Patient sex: M
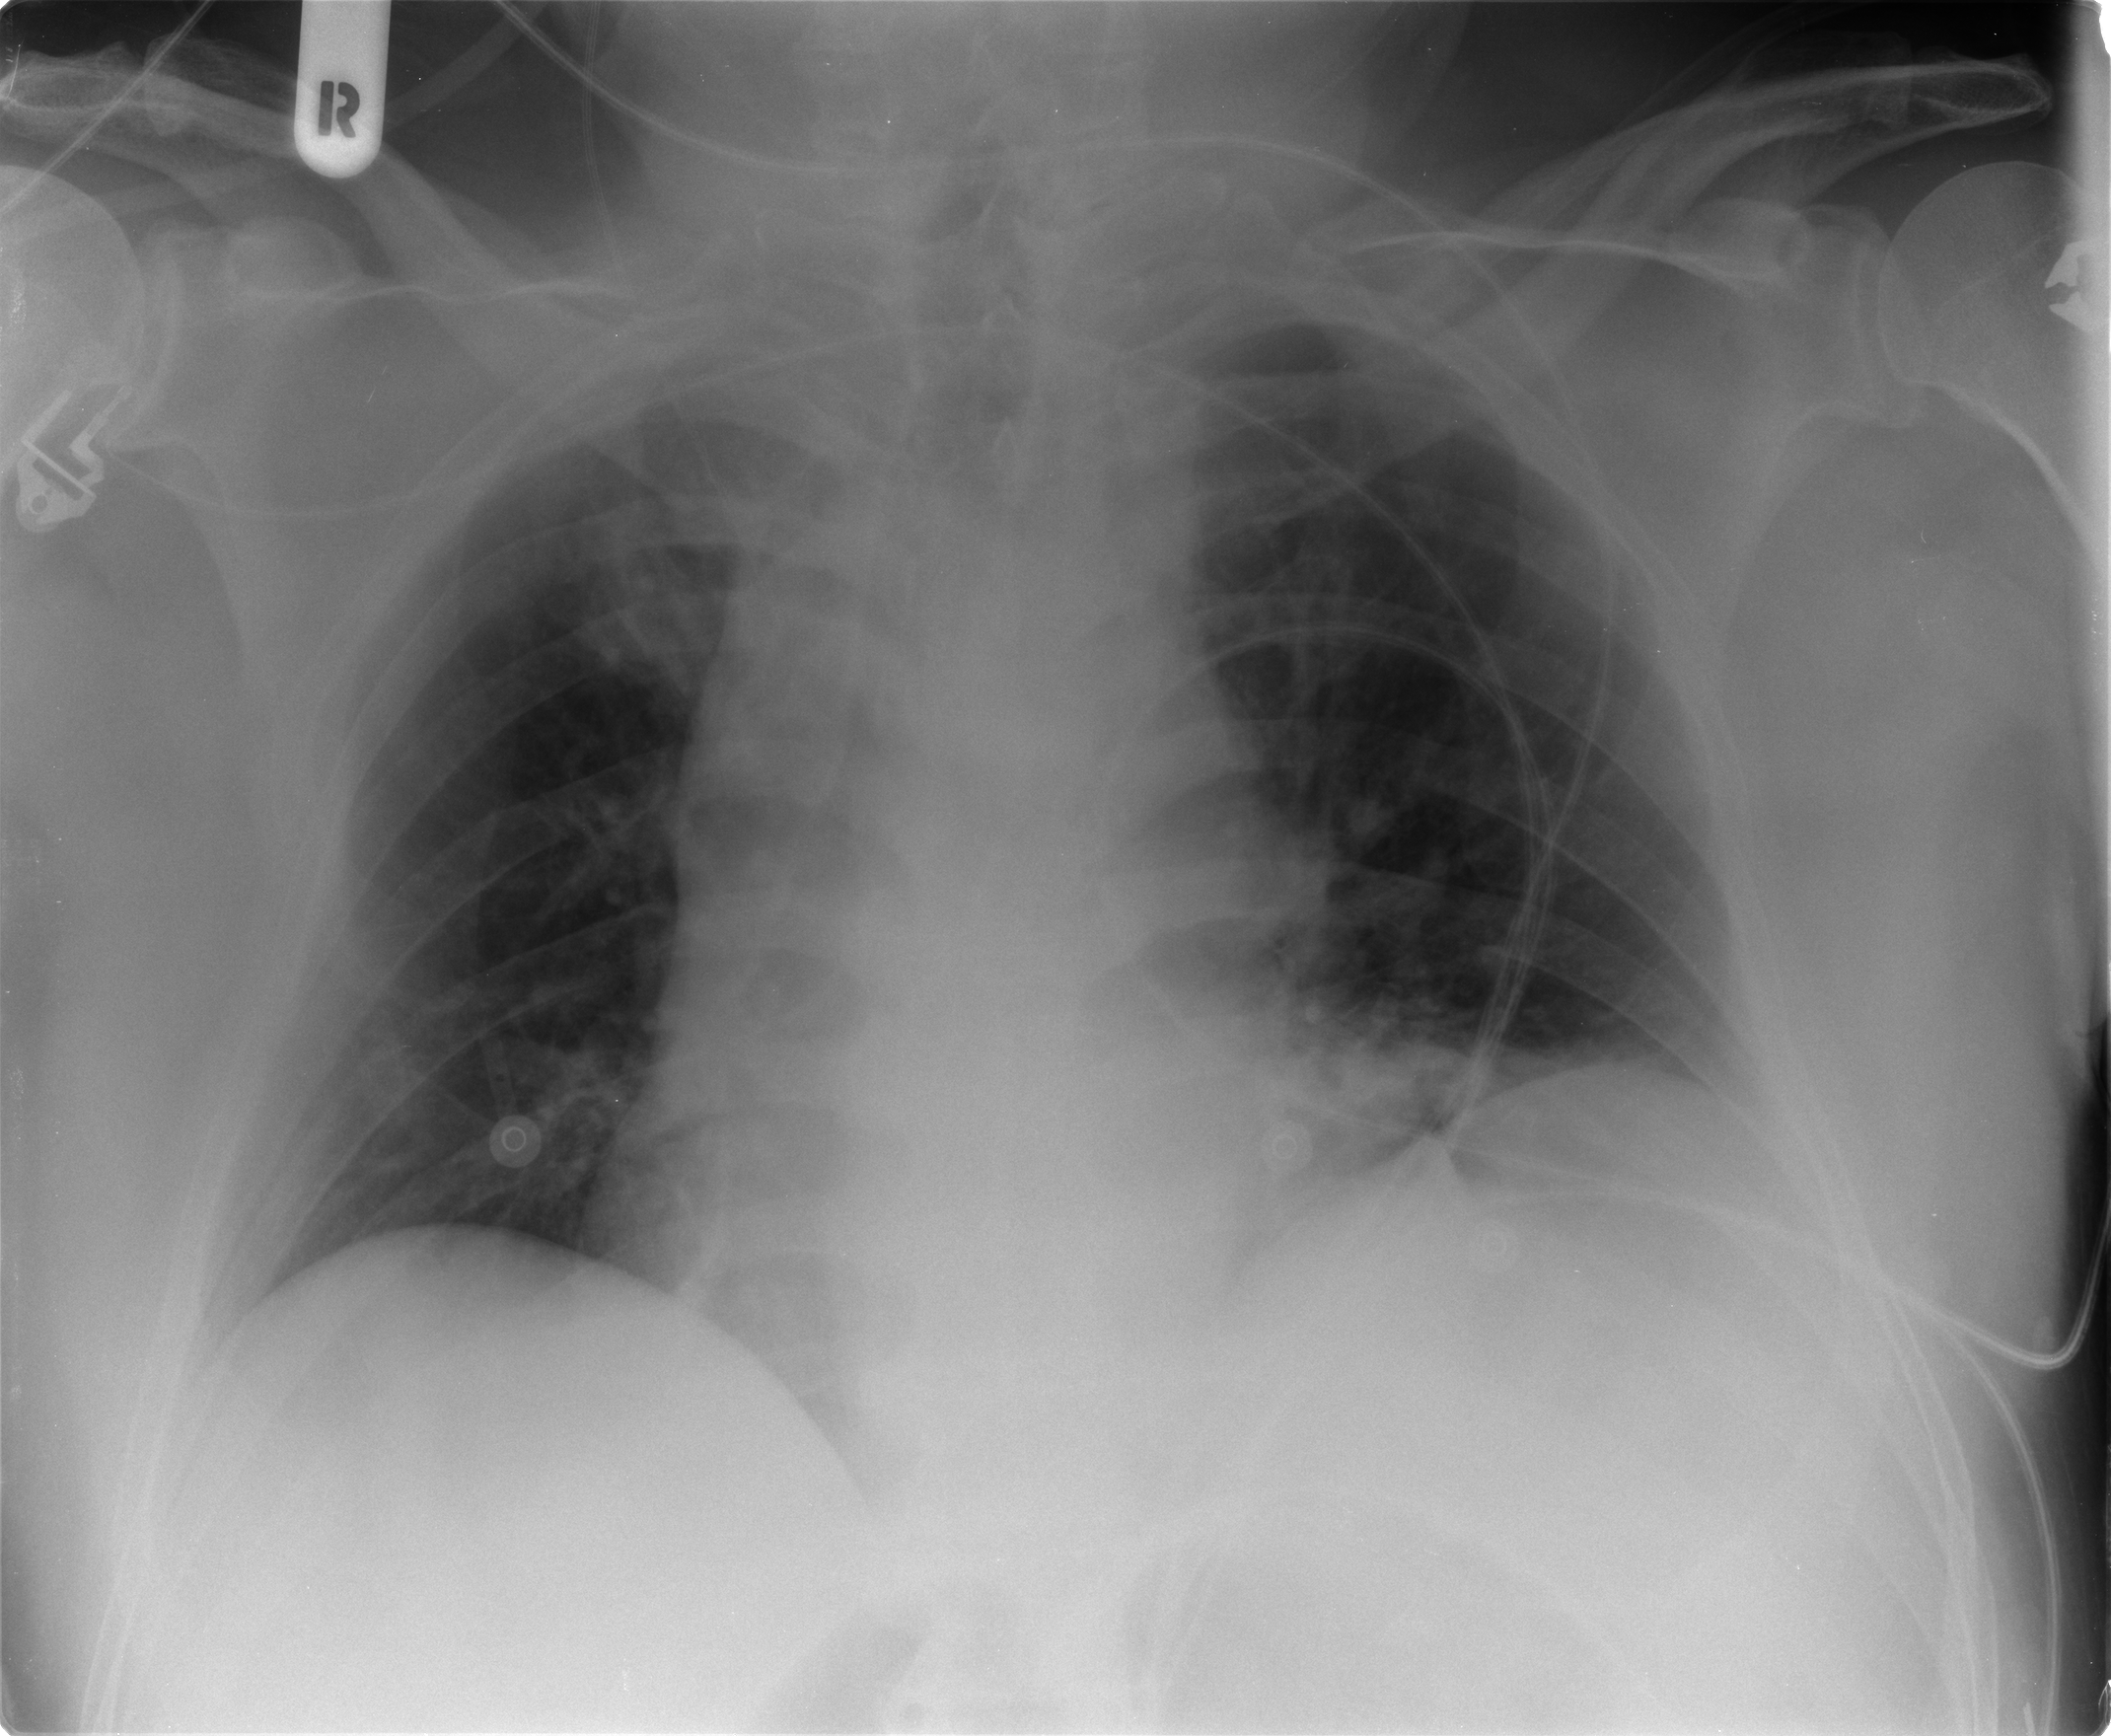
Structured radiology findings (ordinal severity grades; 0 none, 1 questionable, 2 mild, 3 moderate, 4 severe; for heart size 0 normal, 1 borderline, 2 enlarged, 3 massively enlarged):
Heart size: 2
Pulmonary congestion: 0
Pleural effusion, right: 0
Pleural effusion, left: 1
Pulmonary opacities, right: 0
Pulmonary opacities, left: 0
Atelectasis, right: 2
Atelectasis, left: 2